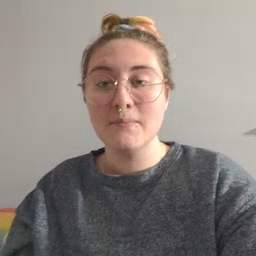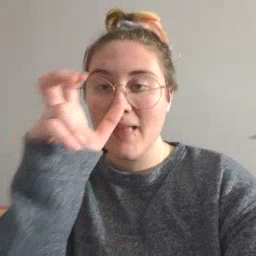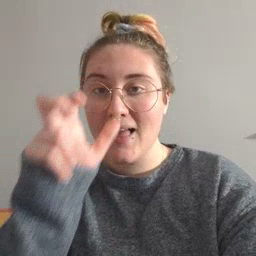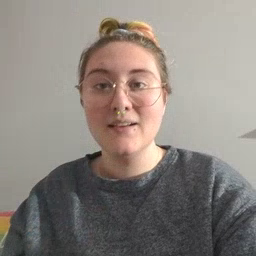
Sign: bug